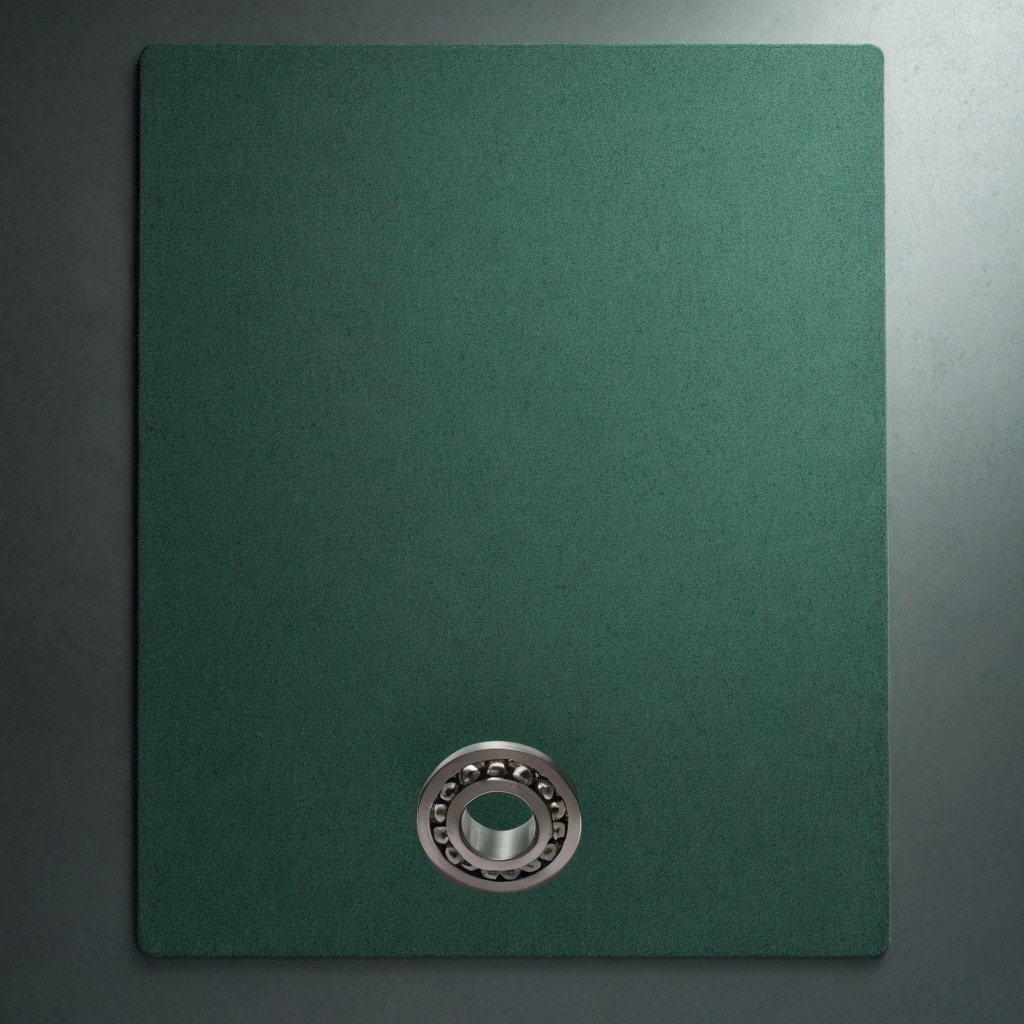
A metal ball bearing is lying on the granite tabletop.